Field crop: maize
Growth stage: 1
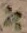
Species: chenopodium